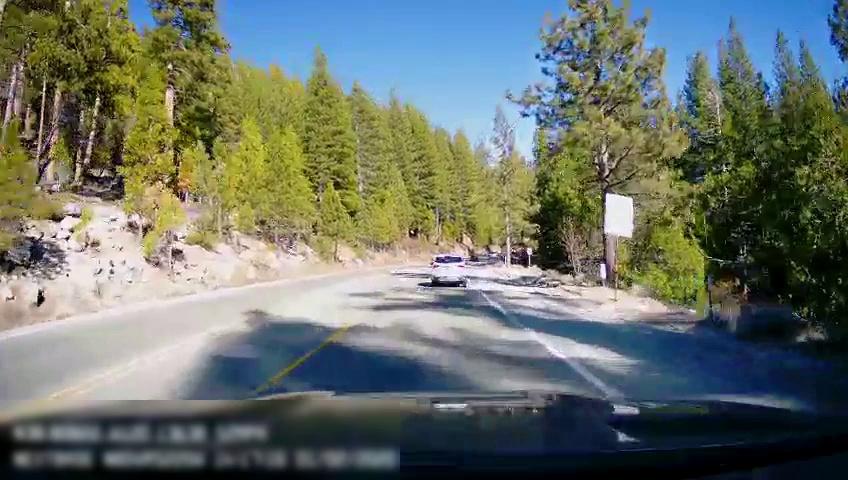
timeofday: Day
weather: Sunny
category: Drivable Space
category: Vehicles | SUV
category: Lanes | Opposite Lane
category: Lanes | Current Lane
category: Lanes | Current Lane
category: Traffic | Signs